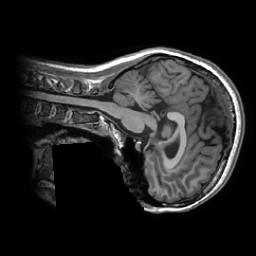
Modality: T1w
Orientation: sagittal
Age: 26
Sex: female
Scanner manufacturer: ge
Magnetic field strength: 3 T
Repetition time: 0.007348 s
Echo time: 0.003036 s